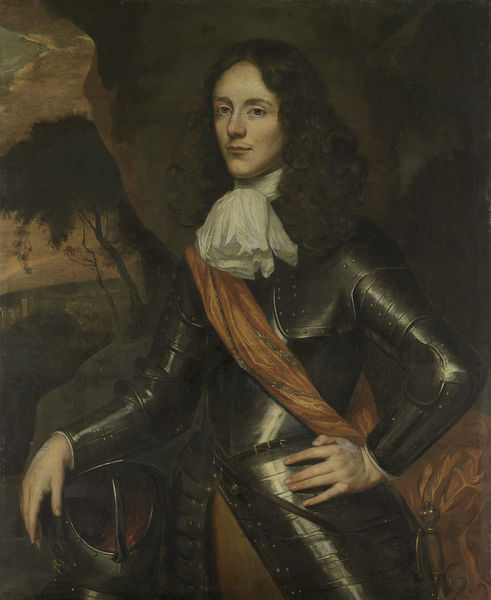
Titel: Een officier
Künstler: Jan Mijtens
Standort: Amsterdam
Institution: Rijksmuseum
Schlagwörter: baum, dunkel, gemälde, hand, himmel, kopf, mann, wolken, landschaft, abend, braun, hintergrund, nase, tuch, hemd, jung, arme, augen, gesicht, kragen, silber, bildnis, hände, portrait, porträt, dämmerung, haare, halbfigur, adel, höhle, locken, perücke, schärpe, könig, ernst, glanz, halstuch, eisen, burg, waffe, adeliger, degen, helm, scherpe, ritter, fürst, rüstung, harnisch, mittelalter, prinz, stahl, metal, willem, wilhelm, von, william, oranje, räustung